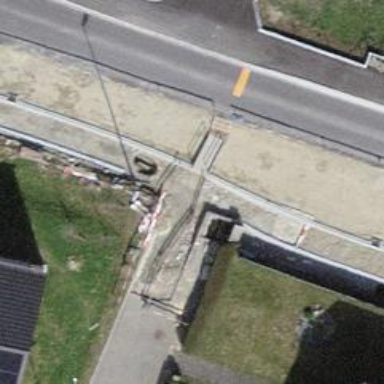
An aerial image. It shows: Bollard barrier.